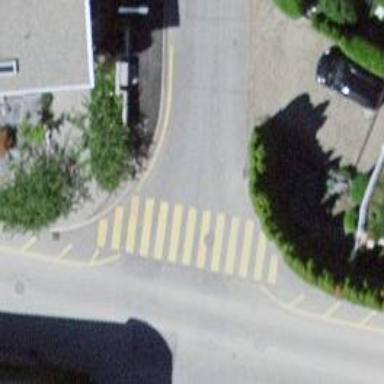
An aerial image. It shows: Marked crossing with zebra stripes on the road.